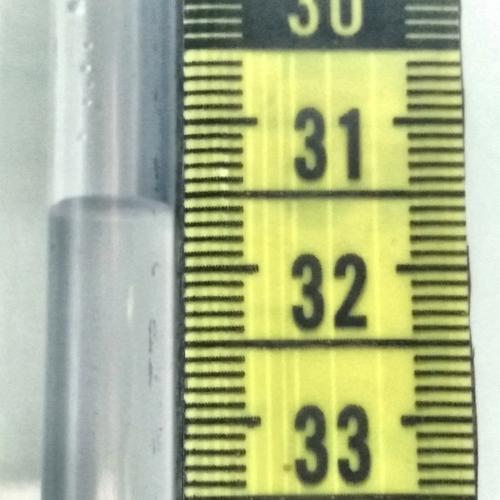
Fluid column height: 31.6 cm